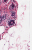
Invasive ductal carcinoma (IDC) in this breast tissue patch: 0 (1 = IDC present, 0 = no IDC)